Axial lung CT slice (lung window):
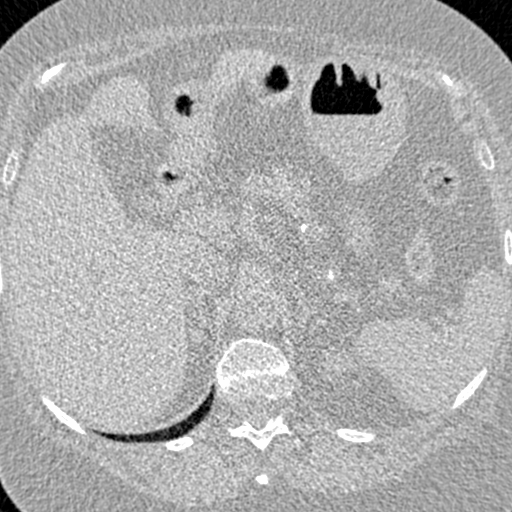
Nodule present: no